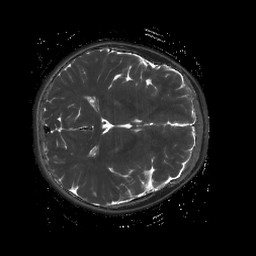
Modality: T2map
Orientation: axial
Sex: male
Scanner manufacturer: siemens
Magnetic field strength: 3 T
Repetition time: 4 s